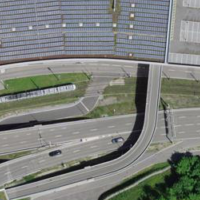
EUNIS habitat code: 57
Species observed at this site:
Corvus corone
Larus michahellis
Milvus migrans
Corvus frugilegus
Prunus spinosa
Passer domesticus
Columba livia